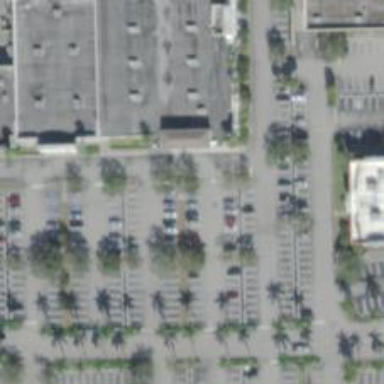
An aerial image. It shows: Parking space is available.